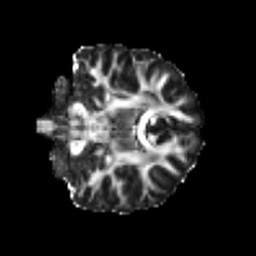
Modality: FA
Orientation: coronal
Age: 24
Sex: female
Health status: healthy
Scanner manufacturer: siemens
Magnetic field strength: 3 T
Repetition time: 3.6 s
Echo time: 0.0964 s